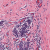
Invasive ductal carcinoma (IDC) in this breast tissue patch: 1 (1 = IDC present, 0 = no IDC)